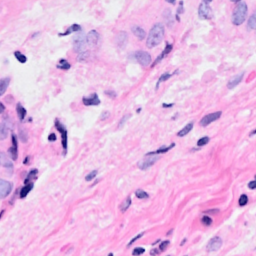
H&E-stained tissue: Breast